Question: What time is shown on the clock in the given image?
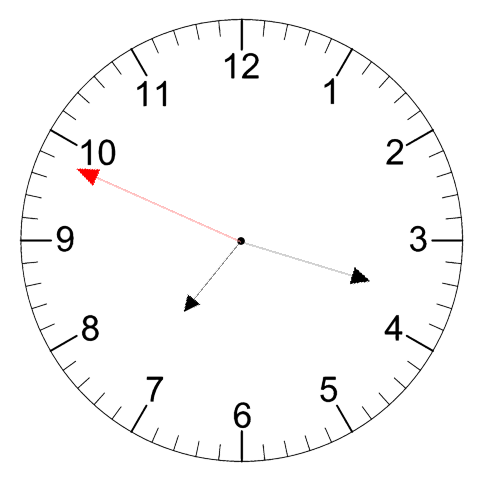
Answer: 07:17:49